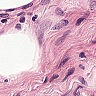
Metastatic tissue present: no